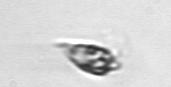
Label: Oxytoxum